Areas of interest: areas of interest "Jiangxi University of Finance and Economics Jiaoqiao Campus North District Library"
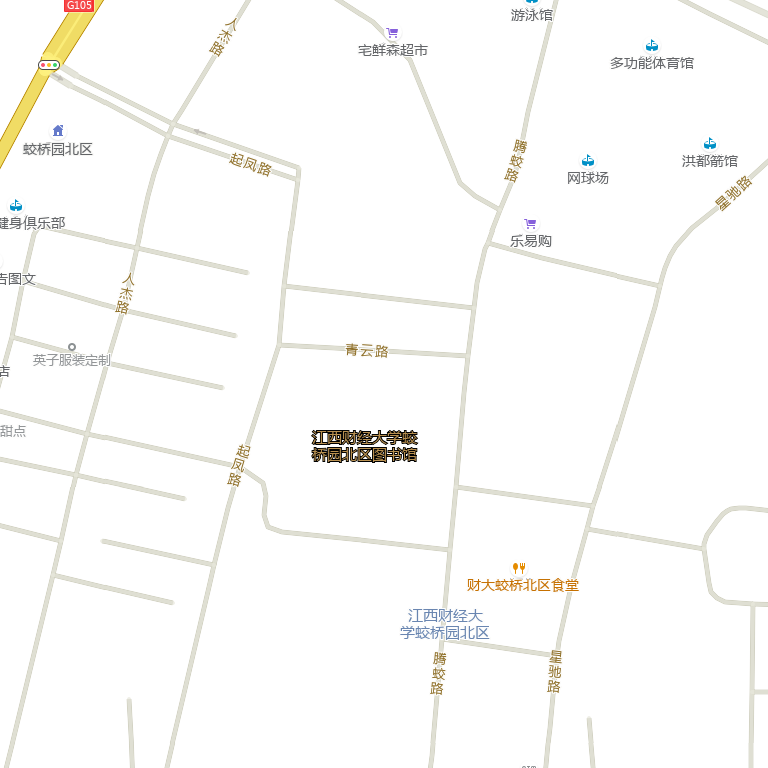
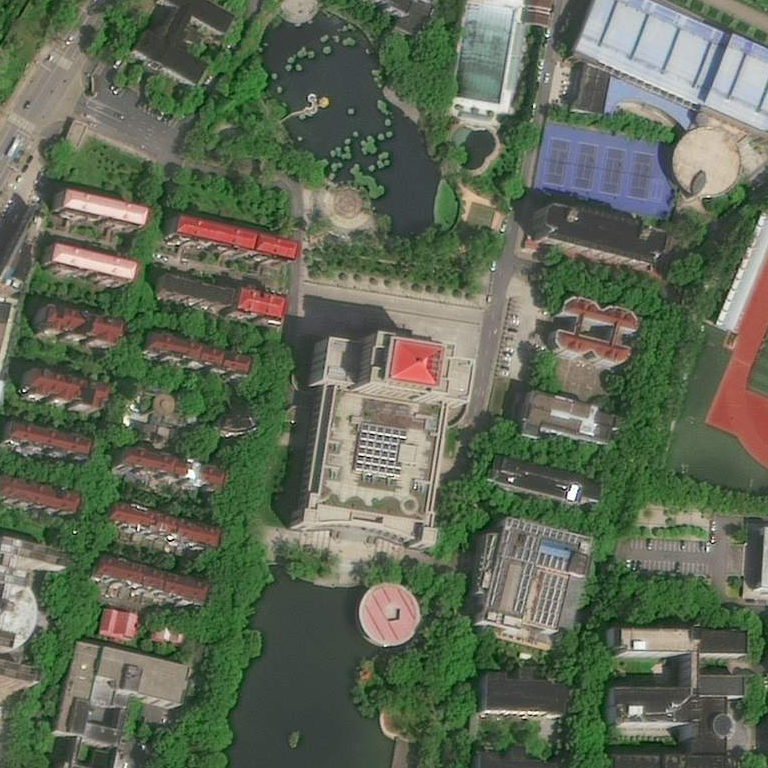